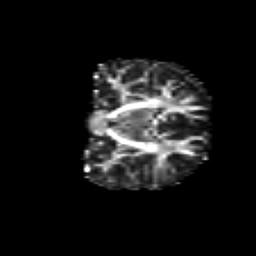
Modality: FA
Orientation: coronal
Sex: female
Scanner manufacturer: siemens
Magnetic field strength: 3 T
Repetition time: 5 s
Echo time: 0.071 s